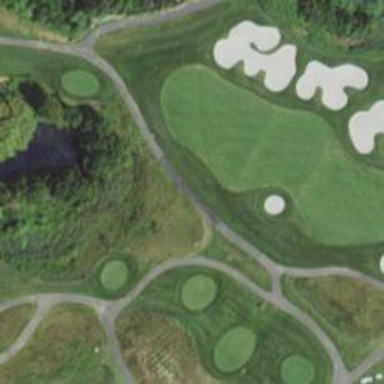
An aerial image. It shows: Path for golf carts.